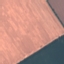
Land use / land cover: AnnualCrop